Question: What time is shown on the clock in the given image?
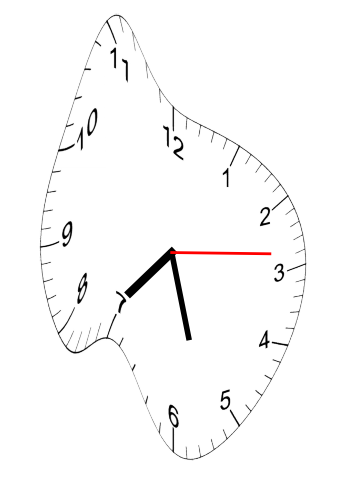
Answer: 07:27:14